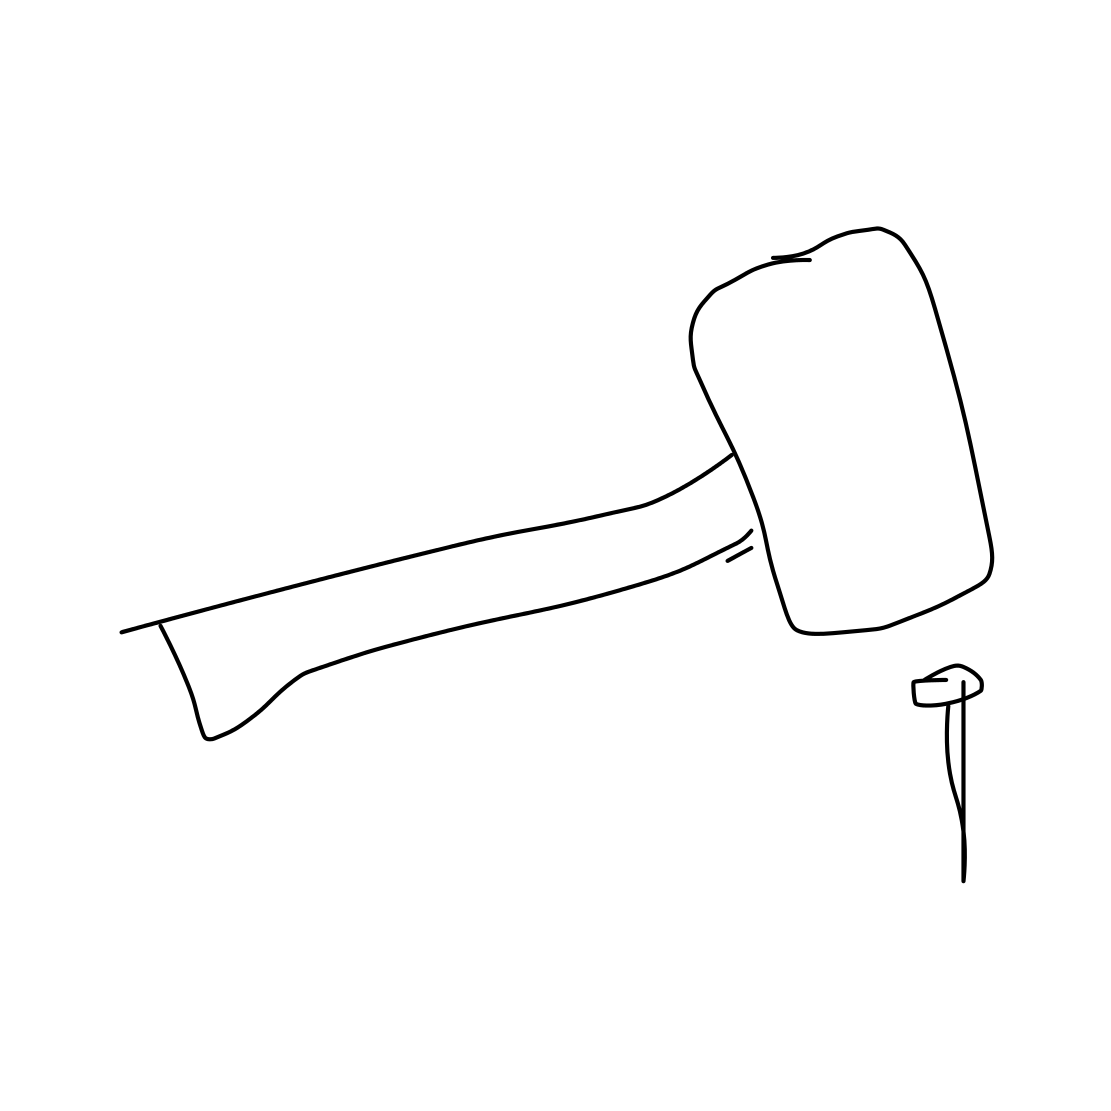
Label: hammer